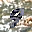
Label: 9